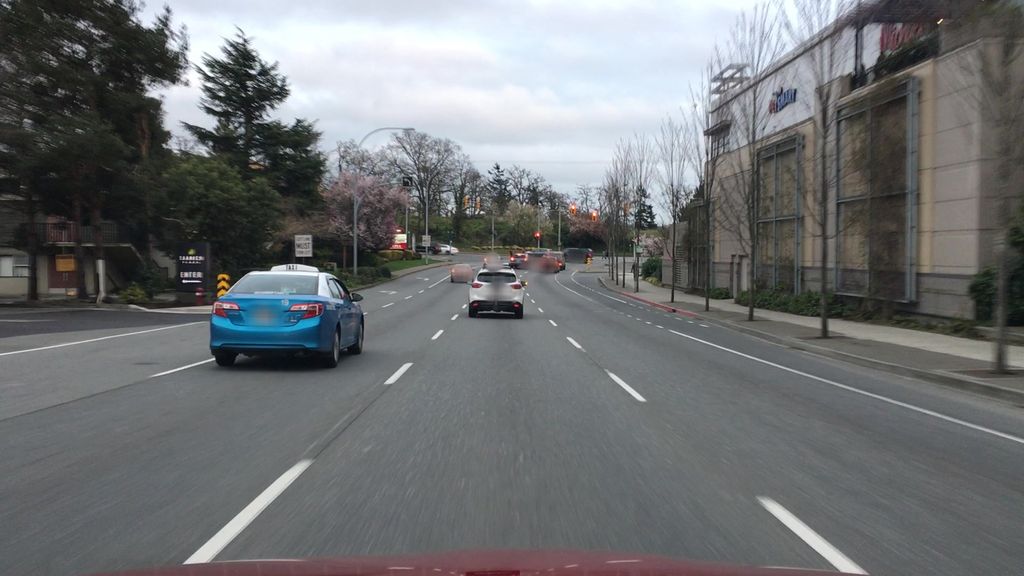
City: victoria